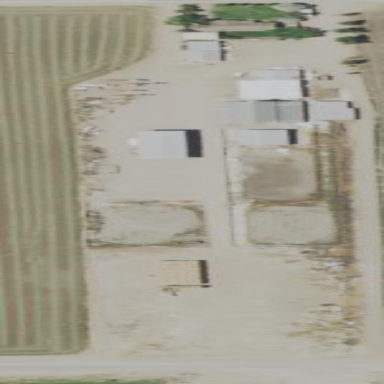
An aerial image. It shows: Farmyard area.